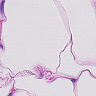
Metastatic tissue present: no